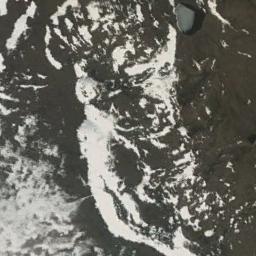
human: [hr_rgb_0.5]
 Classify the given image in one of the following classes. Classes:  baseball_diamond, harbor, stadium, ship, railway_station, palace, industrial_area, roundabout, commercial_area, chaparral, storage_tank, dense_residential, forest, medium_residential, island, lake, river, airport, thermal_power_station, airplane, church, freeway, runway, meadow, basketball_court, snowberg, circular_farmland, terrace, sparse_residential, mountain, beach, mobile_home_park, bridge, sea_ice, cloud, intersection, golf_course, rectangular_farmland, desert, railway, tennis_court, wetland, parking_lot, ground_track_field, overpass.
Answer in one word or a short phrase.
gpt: desert